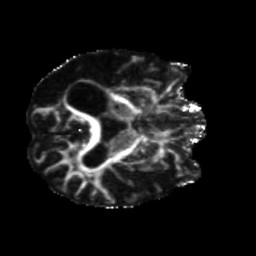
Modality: FA
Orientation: axial
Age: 64
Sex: male
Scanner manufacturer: siemens
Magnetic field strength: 3 T
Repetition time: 5.25 s
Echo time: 0.08 s